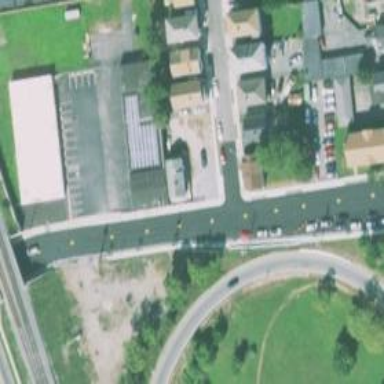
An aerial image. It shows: Marked crossing on the road.